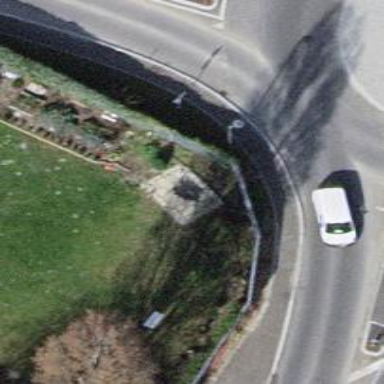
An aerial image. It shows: Asphalt sidewalk.